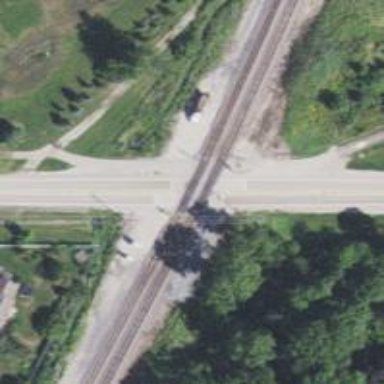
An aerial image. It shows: Railway level crossing.